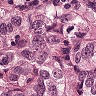
Metastatic tissue present: yes